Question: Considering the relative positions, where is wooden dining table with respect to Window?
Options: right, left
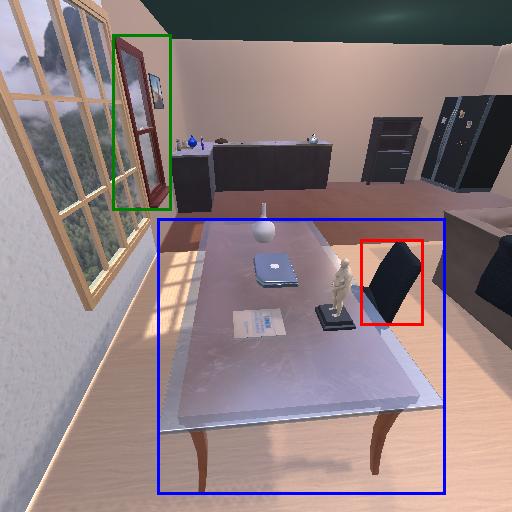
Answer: right